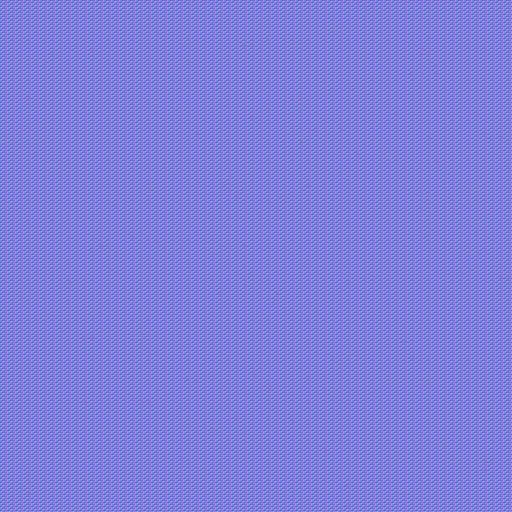
chainmail clothing fabric knight medival metal